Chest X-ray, AP view. Patient: 20 years old, sex F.
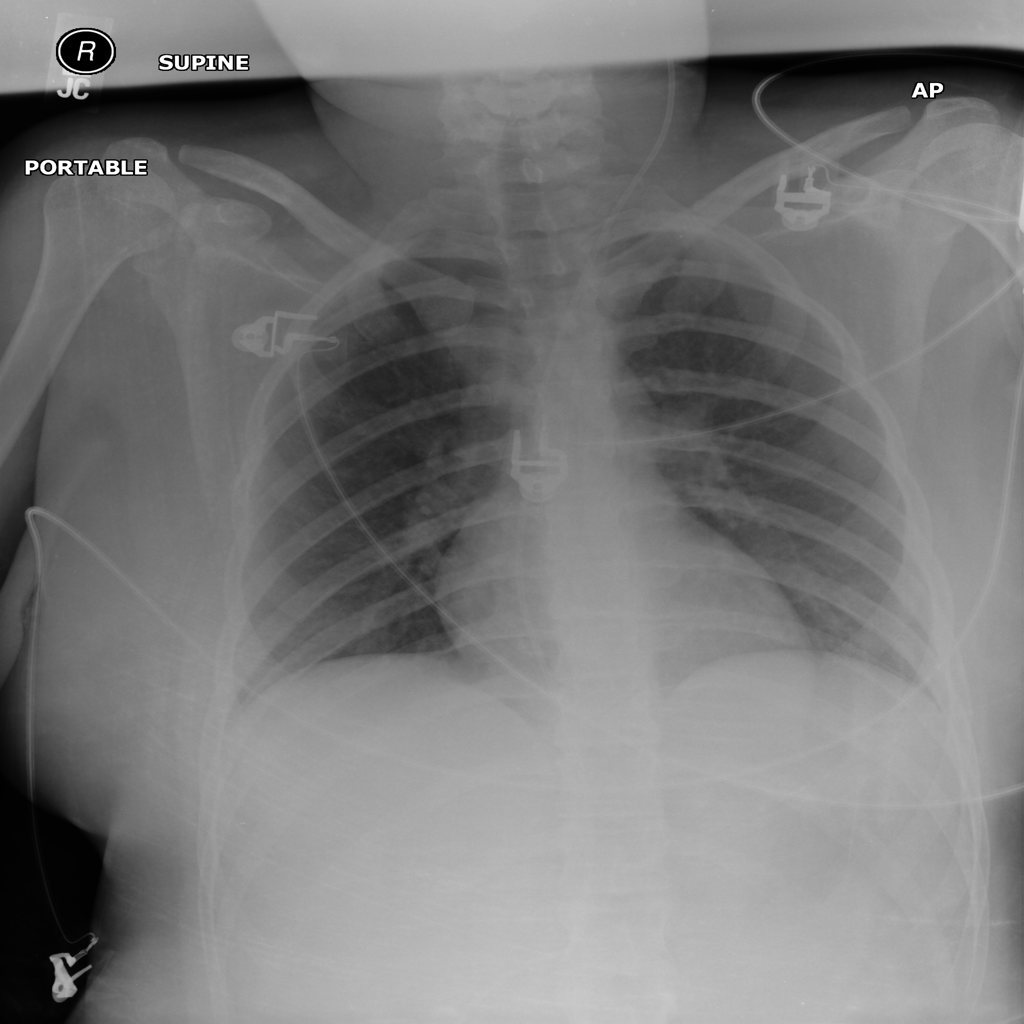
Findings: No Finding